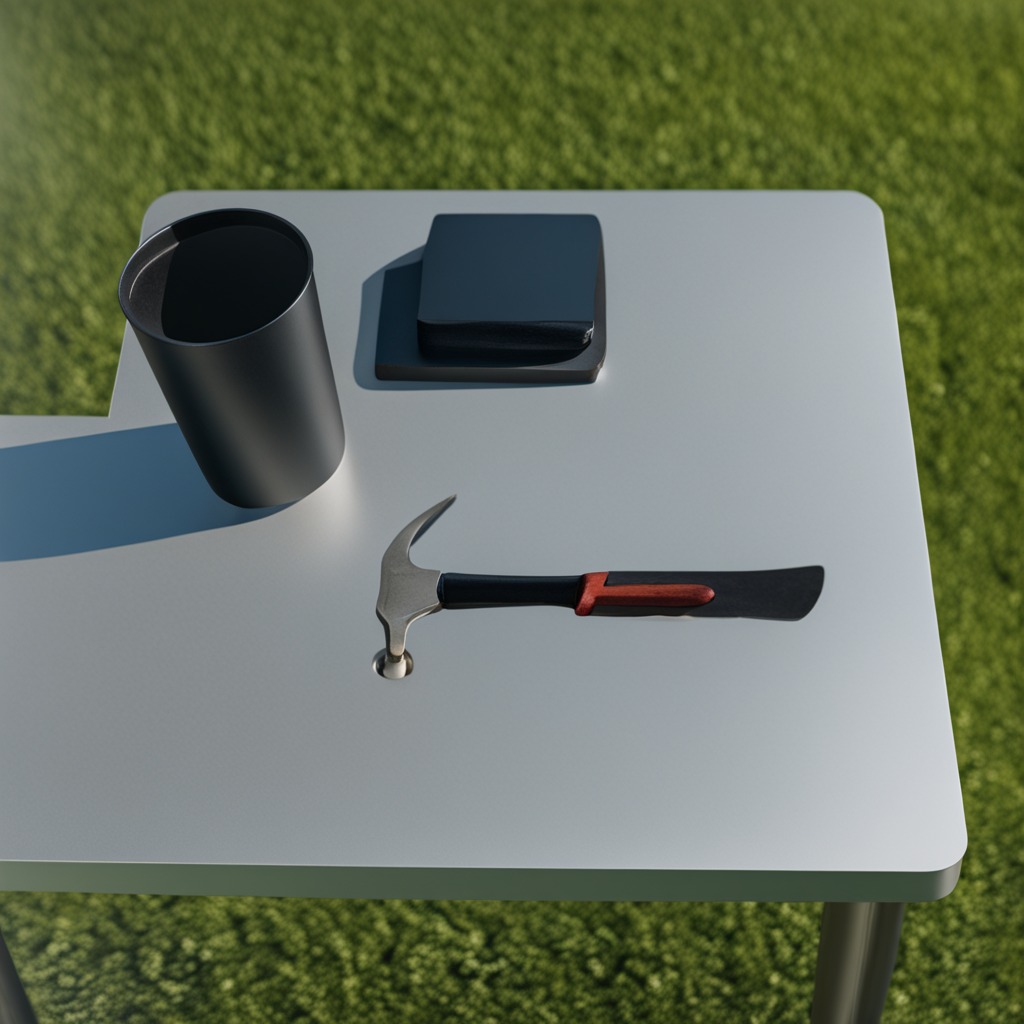
A hammer lies on a clean utility table in a temporary outdoor tool station afternoon light present textured surface